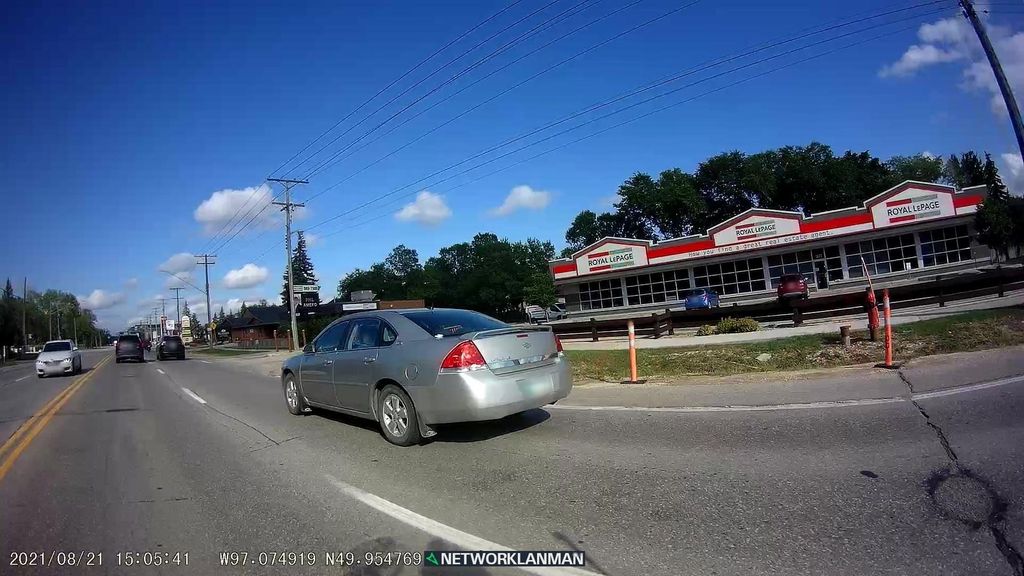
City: winnipeg